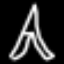
Label: The Eiffel Tower